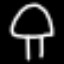
Label: mushroom